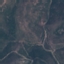
Label: HerbaceousVegetation